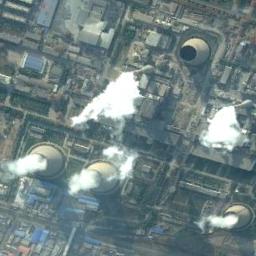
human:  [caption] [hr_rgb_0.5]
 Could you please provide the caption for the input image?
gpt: There are many buildings next to the thermal power station .

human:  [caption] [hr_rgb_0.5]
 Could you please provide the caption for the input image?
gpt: The thermal power station is on the grass next to some buildings with white mist above .

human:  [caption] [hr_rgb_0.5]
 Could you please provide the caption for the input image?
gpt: There is a smoking thermal power station by the road .

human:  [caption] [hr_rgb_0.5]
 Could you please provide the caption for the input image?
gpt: In the thermal power station there are neatly planned factories and good greening  Two chimneys are emitting smoke, there are four cooling towers, and three are steaming .

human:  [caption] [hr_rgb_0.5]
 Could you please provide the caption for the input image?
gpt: There are many buildings and several chimneys on the thermal power station .